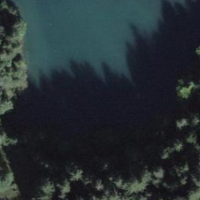
EUNIS habitat code: 14
Species observed at this site:
Corylus avellana
Oxalis acetosella